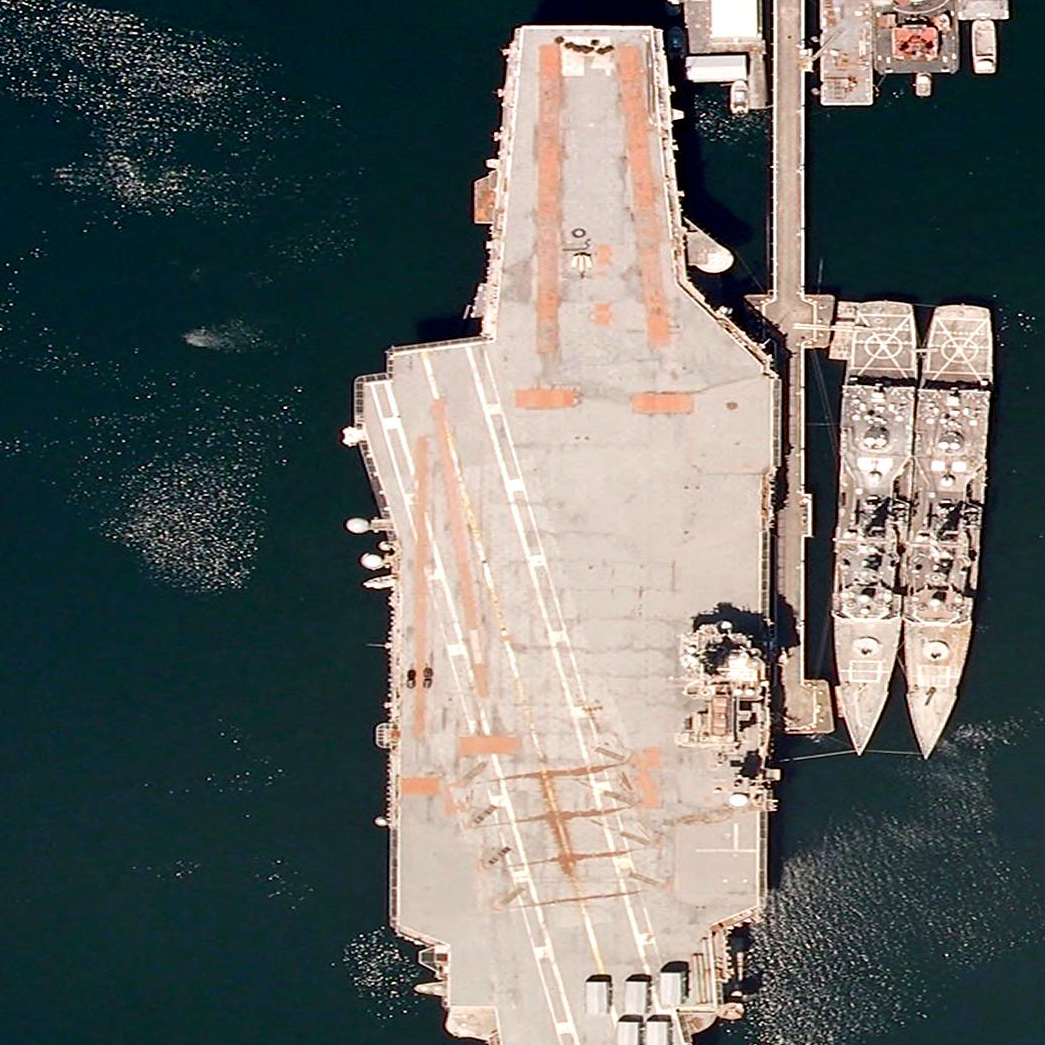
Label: aircraft_carrier